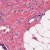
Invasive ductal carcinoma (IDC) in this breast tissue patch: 1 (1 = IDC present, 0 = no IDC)